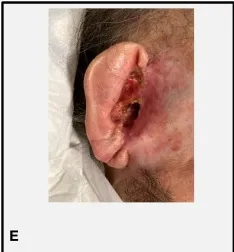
Case 1. Partial response at C23 of cemiplimab, and ,C4 of sonidegib.
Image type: medical_photograph (skin_photograph)